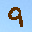
Label: 9